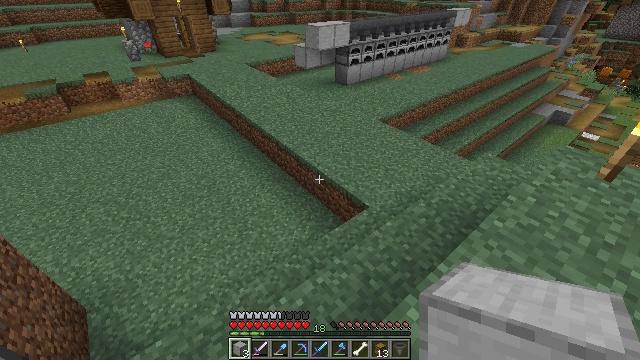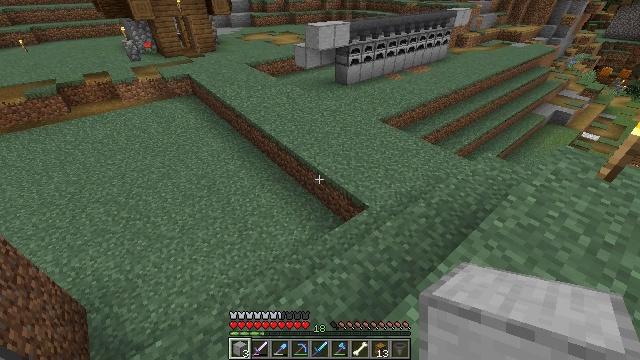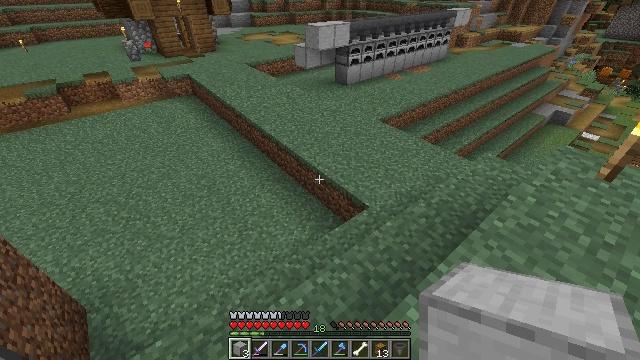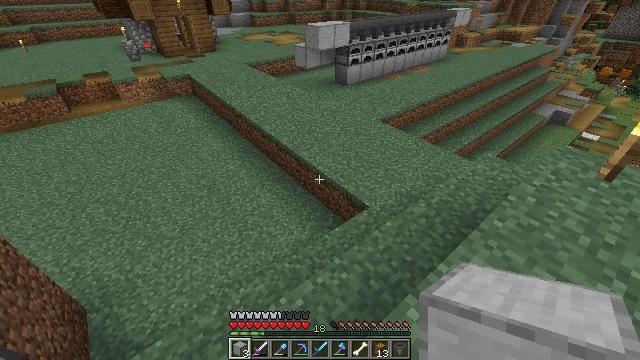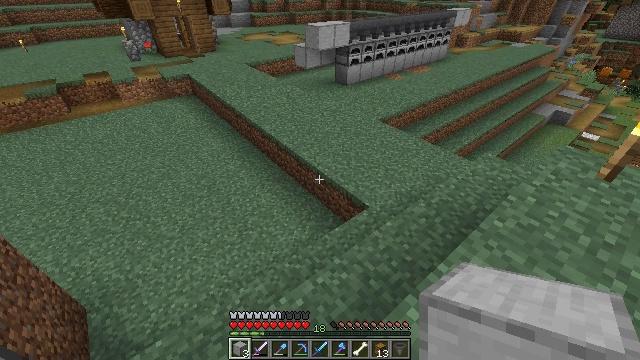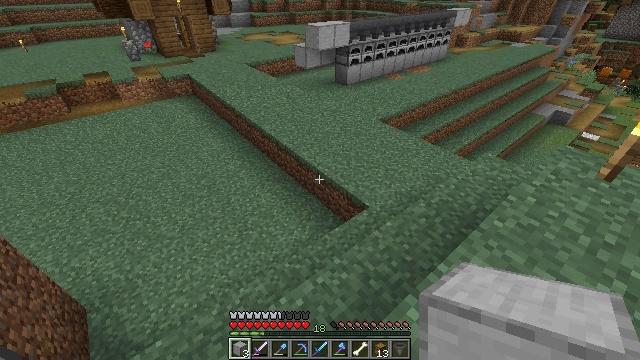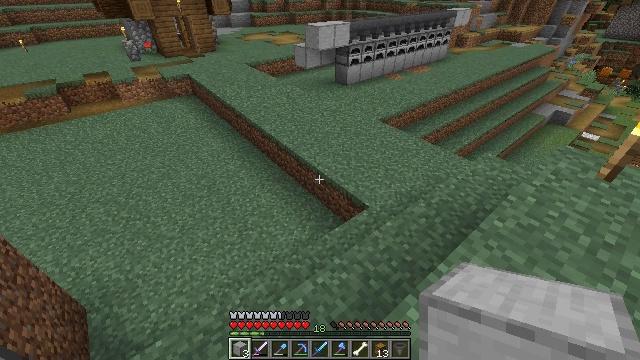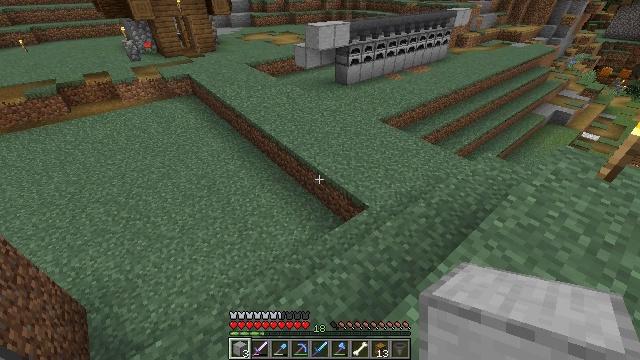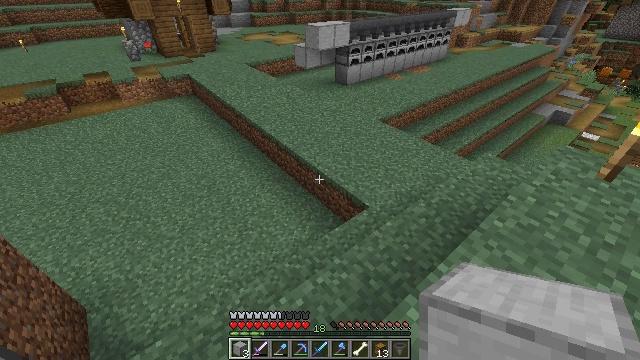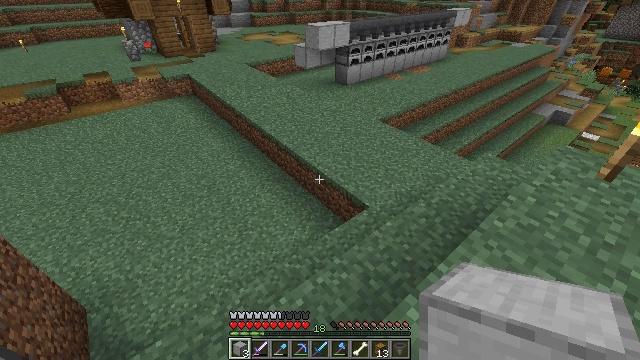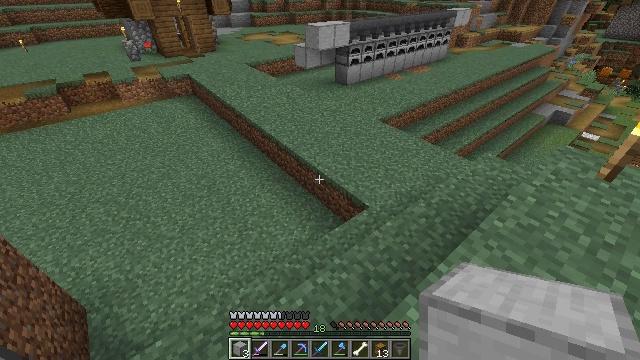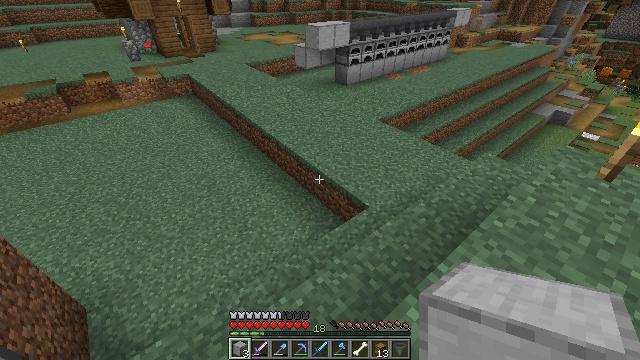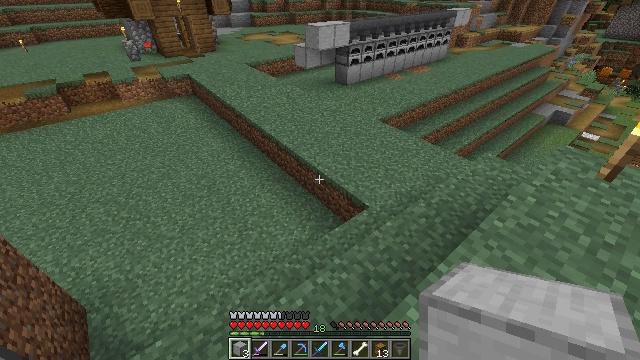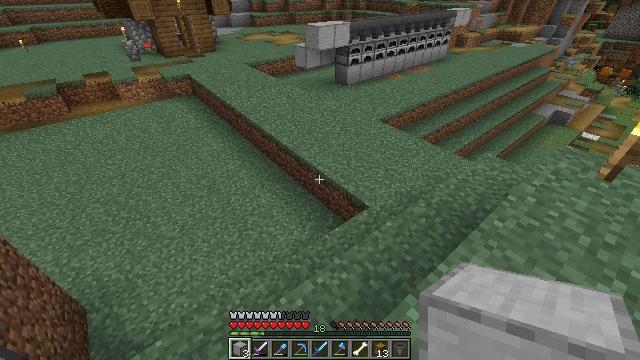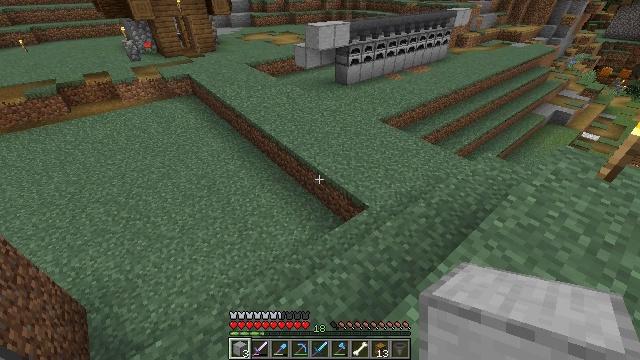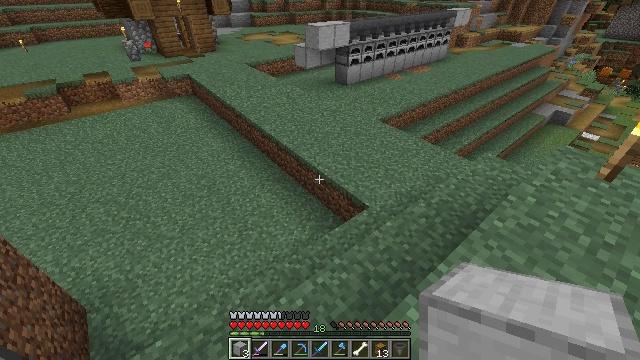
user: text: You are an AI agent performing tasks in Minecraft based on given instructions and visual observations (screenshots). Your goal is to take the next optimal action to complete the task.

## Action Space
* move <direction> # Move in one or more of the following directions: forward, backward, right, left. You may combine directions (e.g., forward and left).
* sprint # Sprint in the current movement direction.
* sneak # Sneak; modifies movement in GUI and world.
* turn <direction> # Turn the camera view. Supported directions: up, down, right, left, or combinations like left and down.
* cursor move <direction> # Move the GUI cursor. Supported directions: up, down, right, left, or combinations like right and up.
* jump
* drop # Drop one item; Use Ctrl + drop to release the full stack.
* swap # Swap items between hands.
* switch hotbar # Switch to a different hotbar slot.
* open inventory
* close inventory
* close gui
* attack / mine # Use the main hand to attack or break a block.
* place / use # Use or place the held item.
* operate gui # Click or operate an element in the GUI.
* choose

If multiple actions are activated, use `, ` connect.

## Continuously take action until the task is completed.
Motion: motion action
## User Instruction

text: Turn regular stone into smooth stone by smelting in the furnace.
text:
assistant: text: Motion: no_op
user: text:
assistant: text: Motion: no_op
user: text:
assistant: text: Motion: no_op
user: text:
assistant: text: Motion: no_op
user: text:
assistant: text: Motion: no_op
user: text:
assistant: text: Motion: no_op
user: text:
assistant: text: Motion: no_op
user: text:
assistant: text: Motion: no_op
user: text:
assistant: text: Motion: no_op
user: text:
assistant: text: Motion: no_op
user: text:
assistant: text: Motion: no_op
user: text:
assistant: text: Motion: no_op
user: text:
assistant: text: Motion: no_op
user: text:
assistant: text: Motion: no_op
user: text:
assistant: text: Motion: no_op
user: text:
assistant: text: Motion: no_op
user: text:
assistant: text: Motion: no_op
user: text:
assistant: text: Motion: no_op
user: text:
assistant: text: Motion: no_op
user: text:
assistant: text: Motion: no_op
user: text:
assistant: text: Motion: no_op
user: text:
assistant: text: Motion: no_op
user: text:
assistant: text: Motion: no_op
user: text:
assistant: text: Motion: no_op
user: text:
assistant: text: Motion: no_op
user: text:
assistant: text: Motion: no_op
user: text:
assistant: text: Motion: no_op
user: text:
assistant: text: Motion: no_op
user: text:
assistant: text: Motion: no_op
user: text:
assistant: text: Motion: no_op